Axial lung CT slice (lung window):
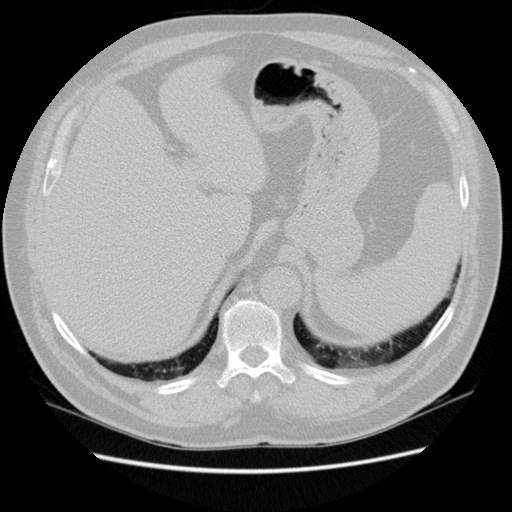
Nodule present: no